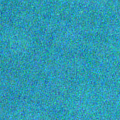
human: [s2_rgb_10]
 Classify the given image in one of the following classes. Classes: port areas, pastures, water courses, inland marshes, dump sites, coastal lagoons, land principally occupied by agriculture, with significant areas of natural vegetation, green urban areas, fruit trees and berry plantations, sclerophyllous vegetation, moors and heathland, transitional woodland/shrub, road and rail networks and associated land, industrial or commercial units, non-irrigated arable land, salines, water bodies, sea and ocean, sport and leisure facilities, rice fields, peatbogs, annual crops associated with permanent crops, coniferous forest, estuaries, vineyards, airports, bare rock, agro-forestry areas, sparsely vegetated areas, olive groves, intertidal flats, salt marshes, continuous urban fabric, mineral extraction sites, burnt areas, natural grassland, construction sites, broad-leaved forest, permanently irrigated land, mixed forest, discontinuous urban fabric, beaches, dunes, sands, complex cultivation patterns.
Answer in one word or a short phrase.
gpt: sea and ocean